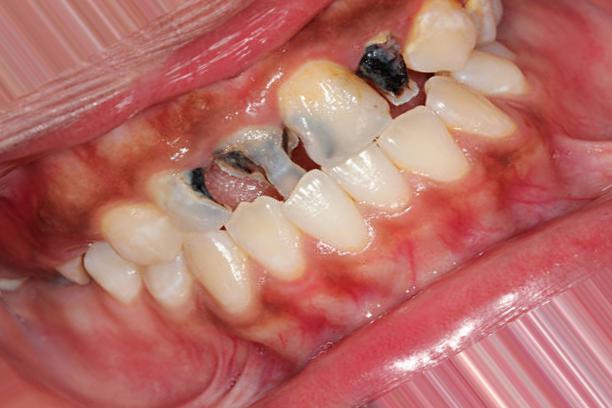
Condition: Caries